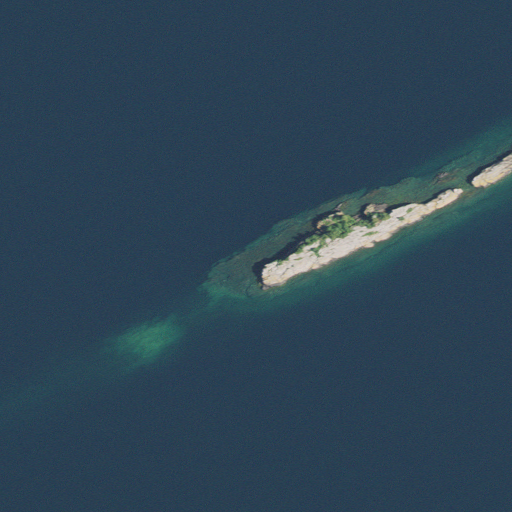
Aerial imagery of island in Michigan named Kamloops Island containing open water and barren land